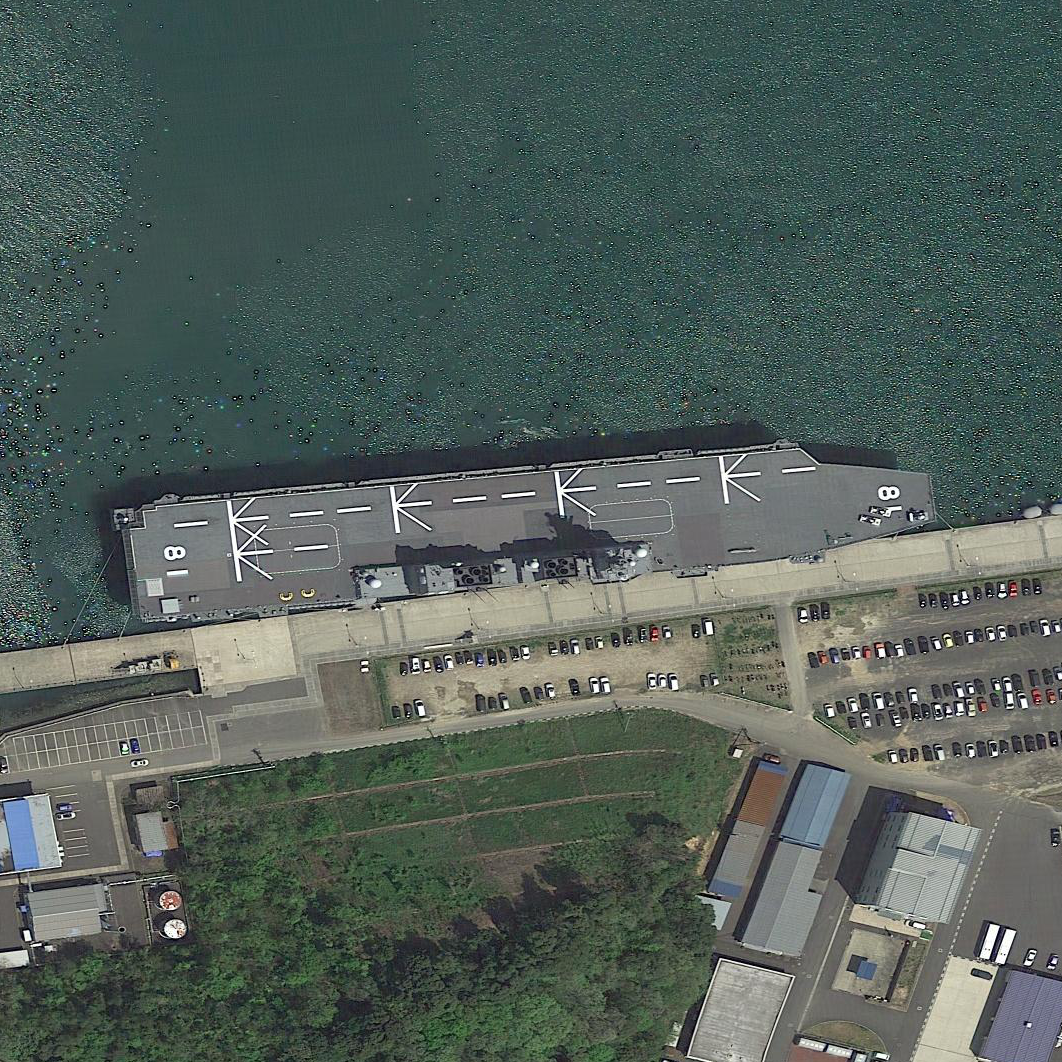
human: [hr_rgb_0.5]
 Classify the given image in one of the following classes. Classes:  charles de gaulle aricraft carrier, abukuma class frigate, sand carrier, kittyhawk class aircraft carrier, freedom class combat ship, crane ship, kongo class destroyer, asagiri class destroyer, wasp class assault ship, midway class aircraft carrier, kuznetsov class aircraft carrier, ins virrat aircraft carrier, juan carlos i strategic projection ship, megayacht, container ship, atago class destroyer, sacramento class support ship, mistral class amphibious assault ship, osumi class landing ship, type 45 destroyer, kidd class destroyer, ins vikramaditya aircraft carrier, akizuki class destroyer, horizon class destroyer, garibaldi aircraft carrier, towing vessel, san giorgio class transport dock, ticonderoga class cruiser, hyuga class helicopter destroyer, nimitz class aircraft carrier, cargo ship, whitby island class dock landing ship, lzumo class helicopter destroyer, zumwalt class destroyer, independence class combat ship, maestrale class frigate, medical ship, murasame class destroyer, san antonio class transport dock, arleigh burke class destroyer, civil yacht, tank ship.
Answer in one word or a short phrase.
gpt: Hyuga class helicopter destroyer